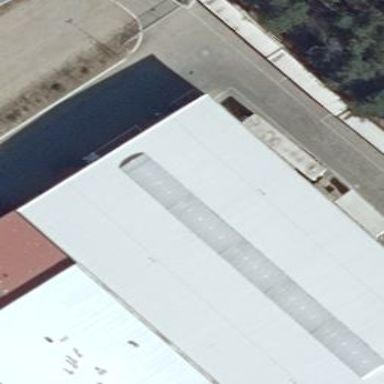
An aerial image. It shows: Industrial building.